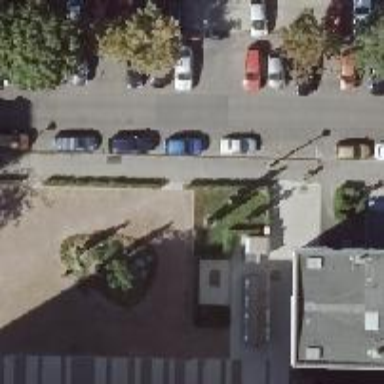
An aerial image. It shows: Compacted footway.